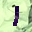
Label: 1